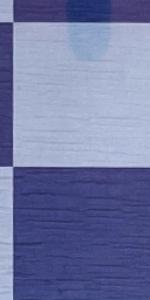
Label: Empty